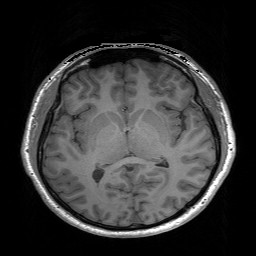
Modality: T1w
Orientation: coronal